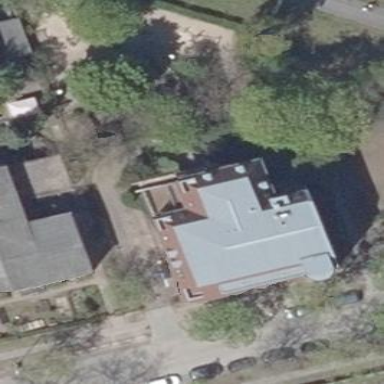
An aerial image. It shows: House with unique double saltbox roof shape.